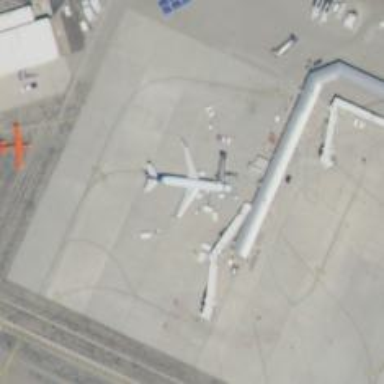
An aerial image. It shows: Airport gate.